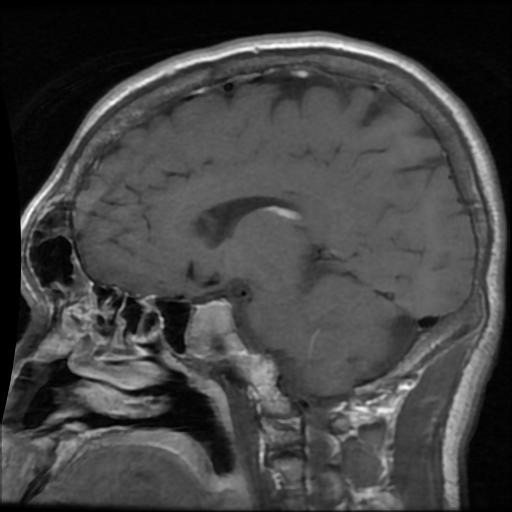
Label: pituitary